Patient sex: M
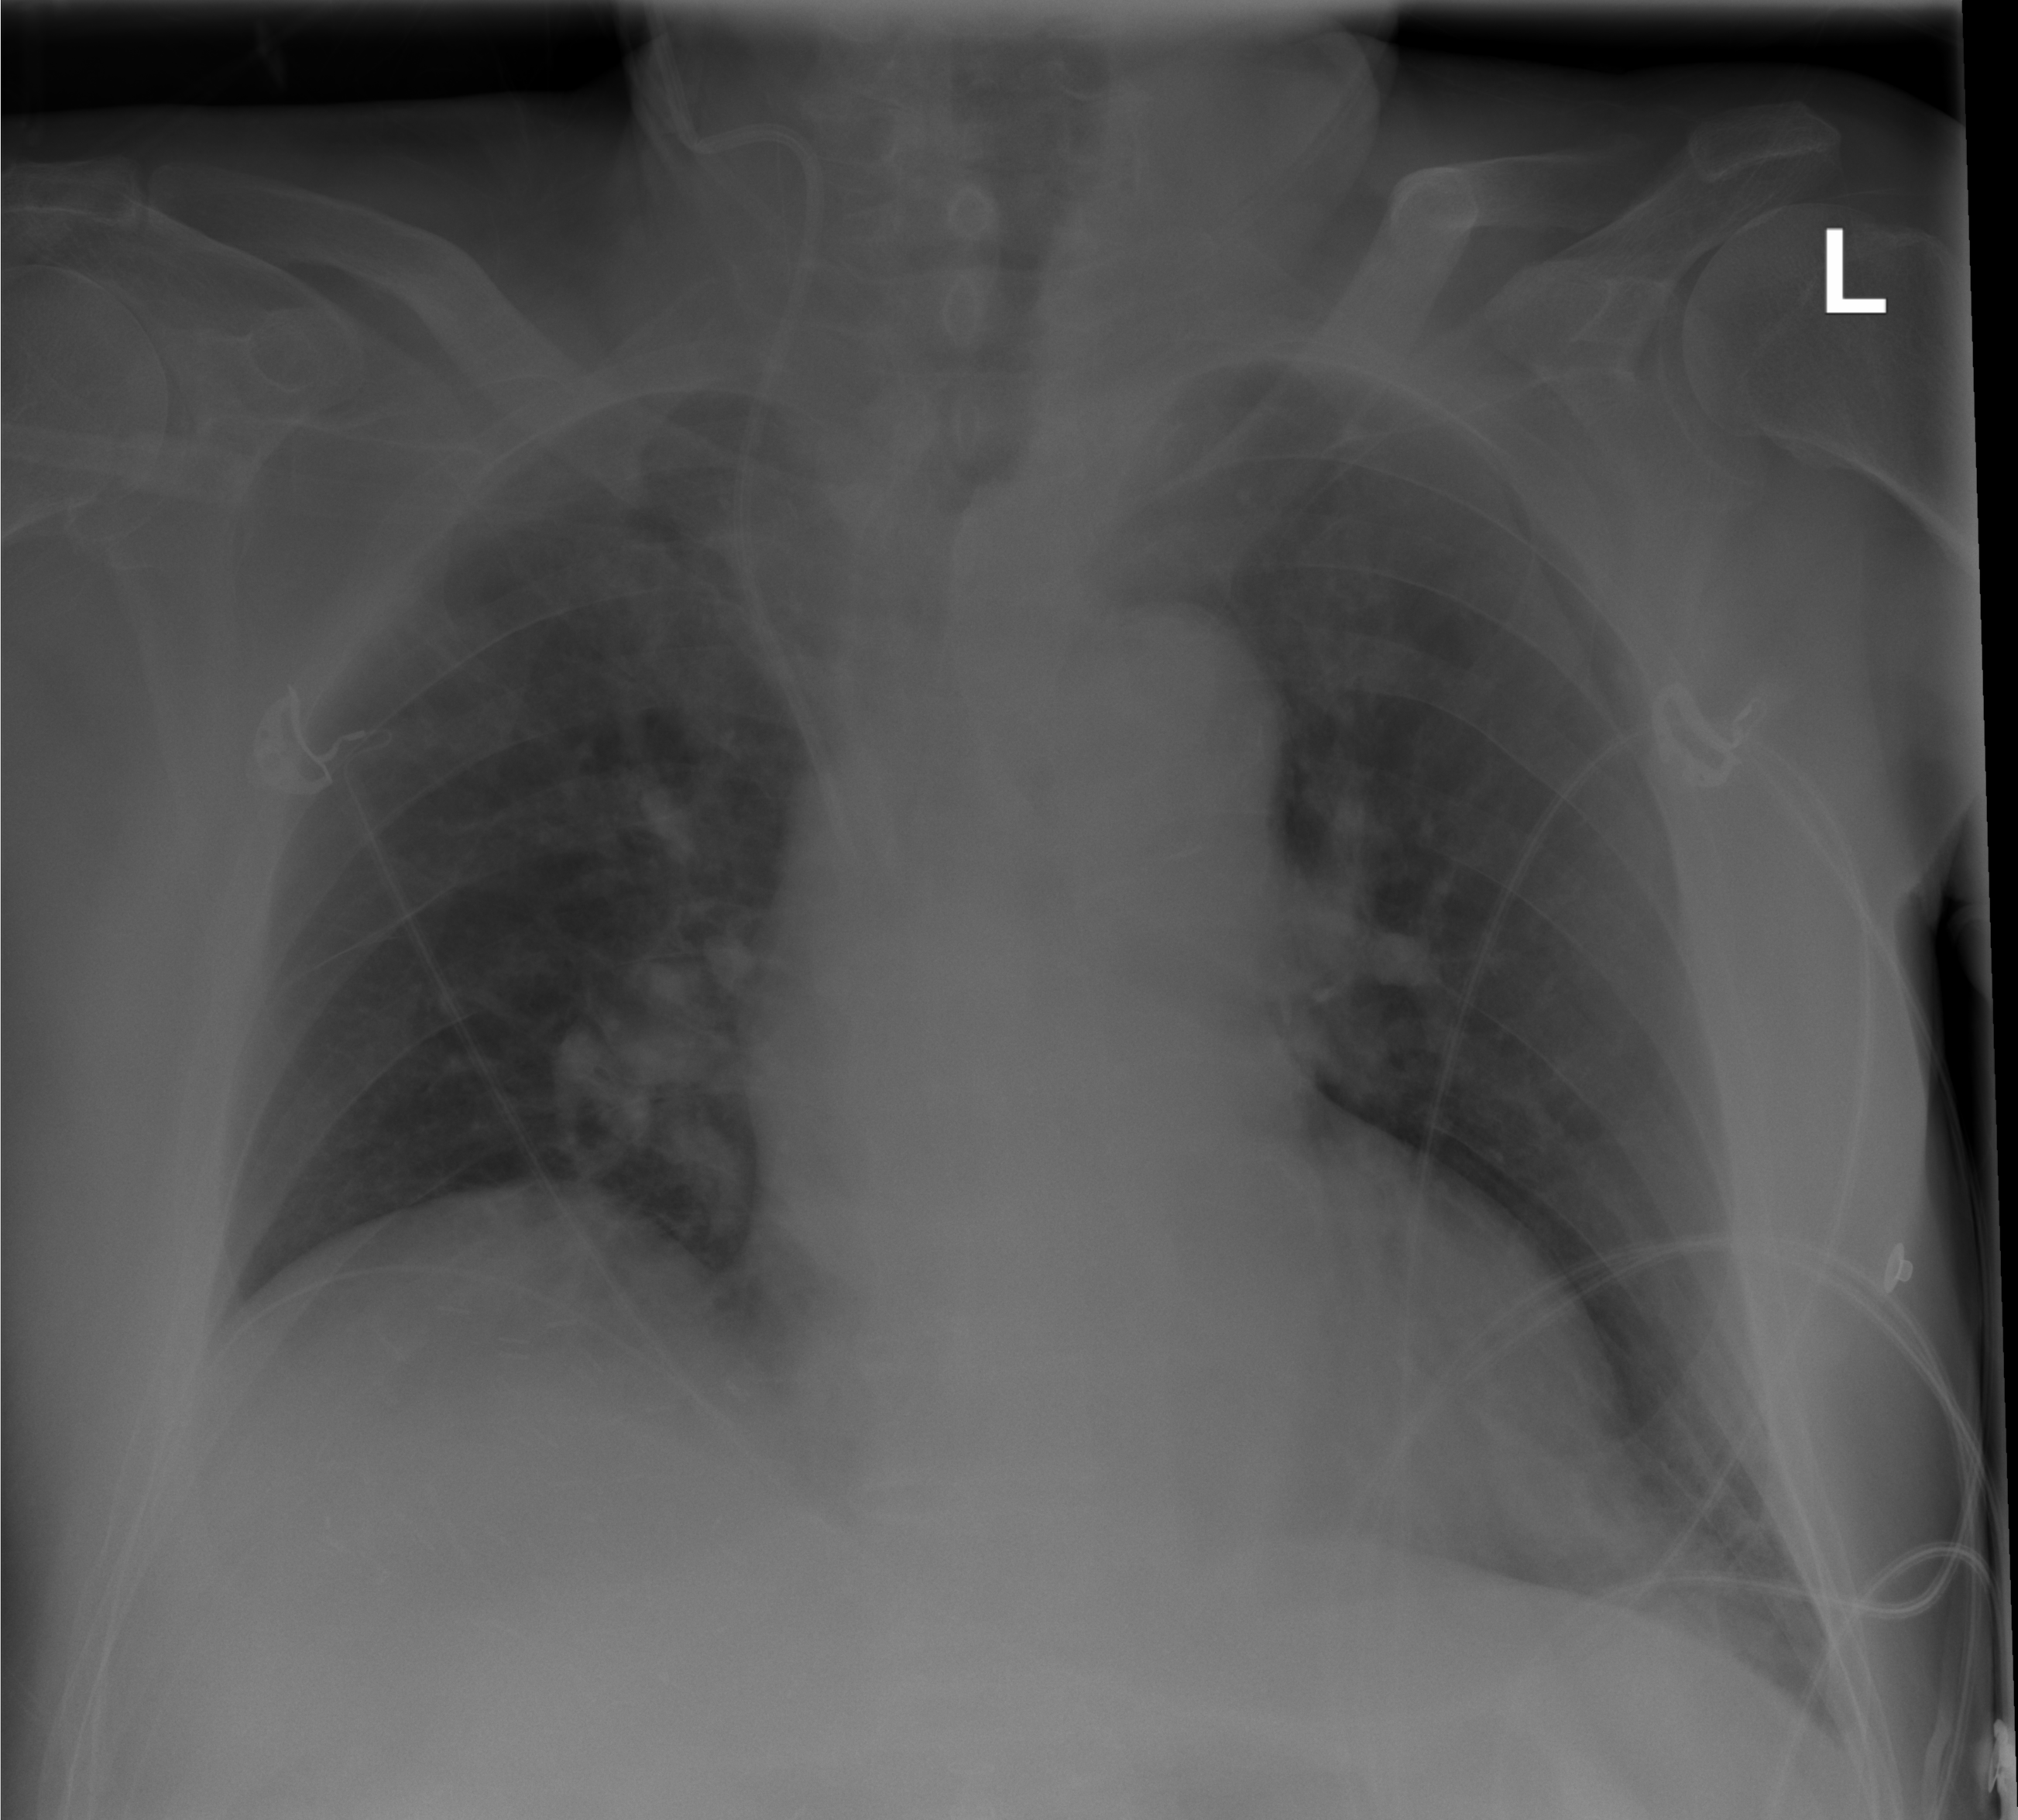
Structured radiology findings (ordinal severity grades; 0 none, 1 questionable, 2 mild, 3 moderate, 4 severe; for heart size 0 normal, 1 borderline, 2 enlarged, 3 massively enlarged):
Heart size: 2
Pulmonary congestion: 2
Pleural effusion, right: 1
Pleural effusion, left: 0
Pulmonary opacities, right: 0
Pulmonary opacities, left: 0
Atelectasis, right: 0
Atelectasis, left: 2